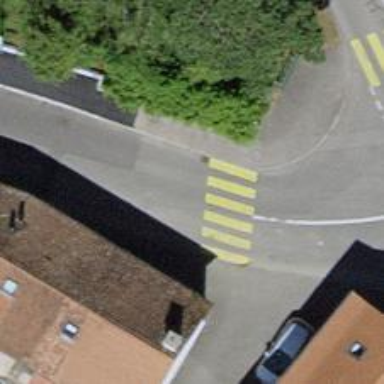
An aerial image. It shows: Uncontrolled crossing on the road.